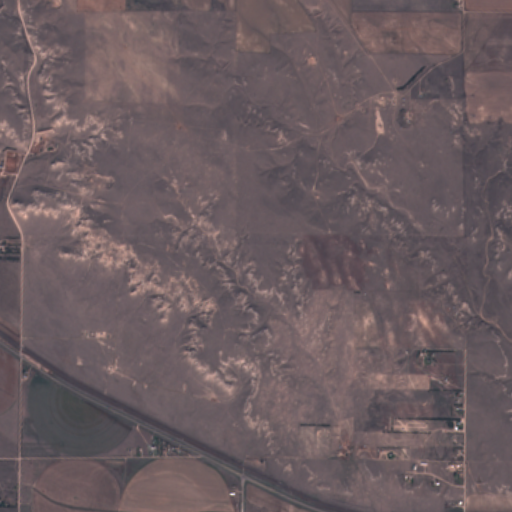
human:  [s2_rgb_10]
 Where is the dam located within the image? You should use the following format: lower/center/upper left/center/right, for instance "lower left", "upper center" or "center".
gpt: The dam is located in the upper left of the image.
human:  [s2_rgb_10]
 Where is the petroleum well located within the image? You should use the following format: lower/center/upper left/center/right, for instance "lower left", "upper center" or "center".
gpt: The petroleum well is located in the upper right of the image.
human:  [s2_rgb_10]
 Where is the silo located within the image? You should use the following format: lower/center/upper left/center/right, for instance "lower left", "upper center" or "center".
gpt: The silo is located in the upper left of the image.
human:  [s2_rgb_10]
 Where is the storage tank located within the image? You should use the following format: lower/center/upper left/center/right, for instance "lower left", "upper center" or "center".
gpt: The storage tank is located in the lower left of the image.
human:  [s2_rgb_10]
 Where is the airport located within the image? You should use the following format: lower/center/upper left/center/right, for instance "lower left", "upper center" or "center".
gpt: There is no airport in the image.